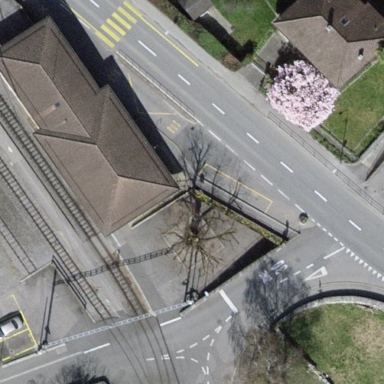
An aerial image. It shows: Train station with hipped roof shape.